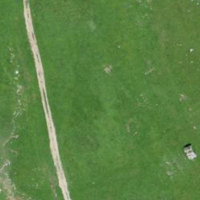
EUNIS habitat code: 23
Species observed at this site:
Crocus vernus